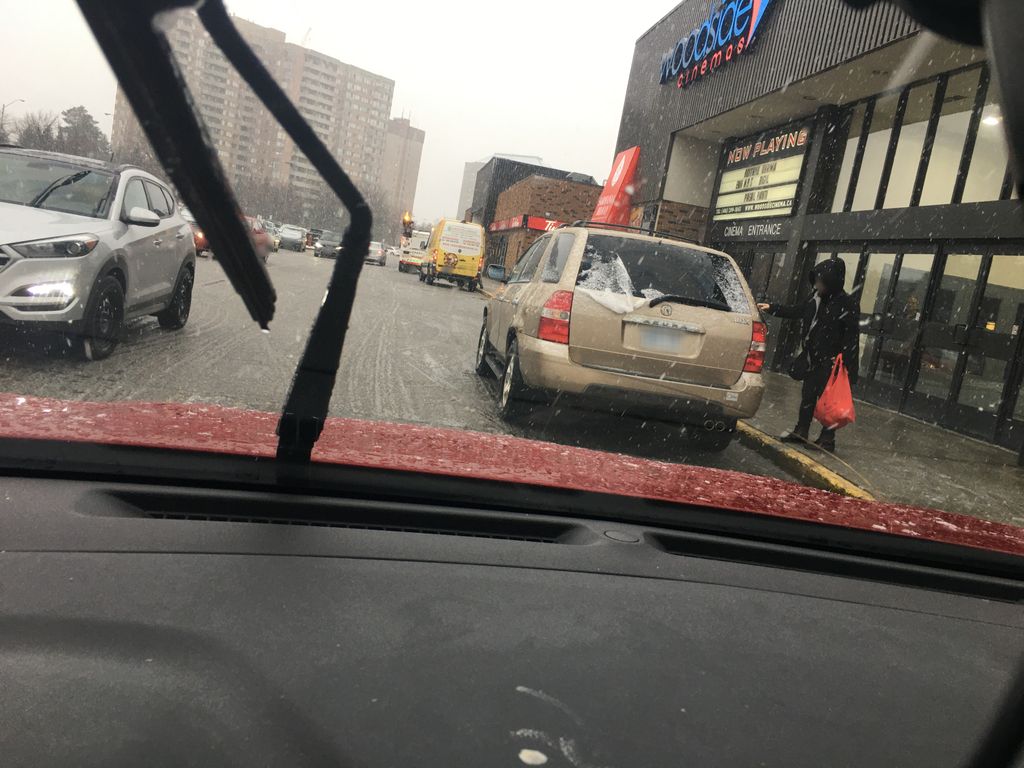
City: toronto